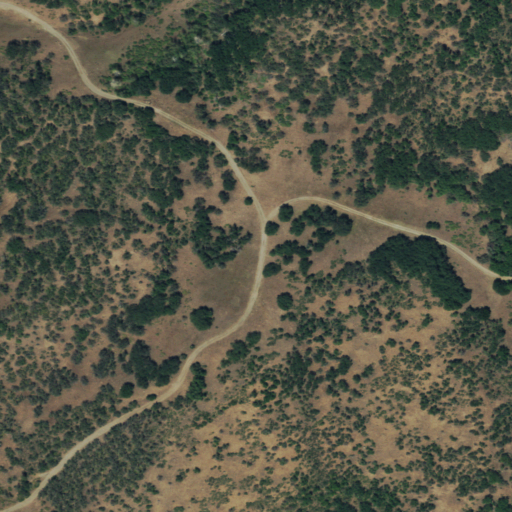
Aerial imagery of mountain in Colorado named Oak Mesa containing shrub and deciduous forest